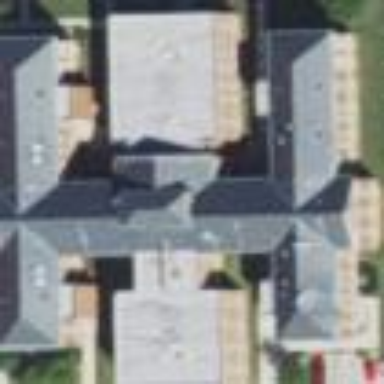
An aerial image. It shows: Hospital building.